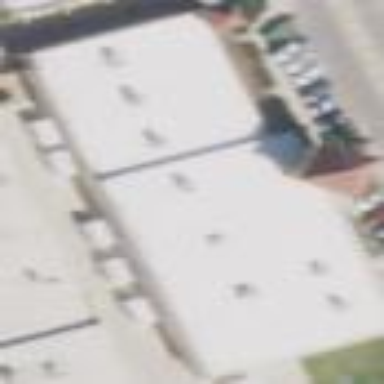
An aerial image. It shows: Retail building.